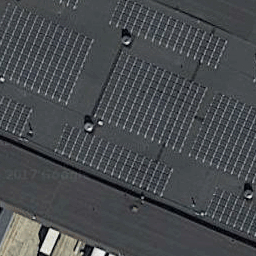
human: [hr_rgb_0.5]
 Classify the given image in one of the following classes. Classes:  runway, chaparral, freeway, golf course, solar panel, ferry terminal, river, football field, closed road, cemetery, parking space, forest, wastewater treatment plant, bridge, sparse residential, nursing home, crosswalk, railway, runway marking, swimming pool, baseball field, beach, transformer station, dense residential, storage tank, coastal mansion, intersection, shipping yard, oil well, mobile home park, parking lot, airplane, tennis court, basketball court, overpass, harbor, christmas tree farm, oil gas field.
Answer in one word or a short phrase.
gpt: solar panel